Question: I've got some automatic emails that are sent out upon signup completion for my site.
Until recently, they worked fine. Now <URL>
However, Google's new rewriting of my image links are completely breaking them, giving a 500 error and a broken link image.
Lets say my normal image url is:
'''
http://www.mysite.com/images/pic1.jpg
'''
Google is rewriting this to:
'''
https://ci5.googleusercontent.com/proxy/vI79kajdUGm6Wk-fjyicDLjZbCB1w9NfkoZ-zQFOB2OpJ1ILmSvfvHmE56r72us5mIuIXCFiO3V8rgkZOjfhghTH0R07BbcQy5g=s0-d-e1-ft#http://www.mysite.com/images/pic1.jpg
'''
However, there is nothing at that URL.

So, either there is something wrong with the links that are being created by Google or the images are just not being uploaded to the googleusercontent server, but I have no idea how to solve the issue.
Im using PHP, the <URL> and a Ubuntu server on Amazon EC2, but Im not sure that is related to the issue.
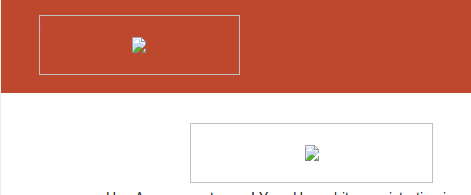
Answer: This is something related to CACHING concept. suppose, you have recently deployed your PHP code on your server but you forgot to upload images. you tested once with your email logic. your system generated an HTML email. When this email will hit the Gmail server GoogleImageProxy will try to fetch and store the images from your site on its own proxy server. while fetching the images, GoogleImageProxy found some 404 statuses against your missing images and 403 against some protected images. GoogleImagesProxy has stored these statuses into its own proxy server.
Now tried to open your email, and you noticed some 404 statuses against your images. This is something understandable. You immediately realized that you forgot to upload some images, so you uploaded them to your server. and also you have fixed some permissions against protected images.
You are all done now. Now you try to run your PHP-email script once again. As a result, you receive another email in your Gmail or Hotmail inbox. you had fixed all the issues with your images. Now the images must be displayed in your email content. but you are still unable to see the images.
Ah, possibly you forgot to clear your browser's cache. Clear your browser's cache and load the Gmail or Hotmail page once again. But the result will be still the same. Try to apply dozens of fixes/patches and try to run your PHP-email script a thousand times. But the result will be still the same. No improvement.
What the hell is going on? Let me explain it to you. Go to your access log and try to find requests from GoogleImageProxy. You'll be surprised to see that there will be only 2 or 3 three requests from GoogleImageProxy depending on the number of different images used in your email. GoogleImageProxy never tried to fetch images Even after you have fixed the issues with your images by uploading missing images and setting permissions for protected images. Why? Clearing your browser's cache has no impact. GoogleImageProxy will never fetch the fresh images even for your newer email because the images are now cached into GoogleImageProxy along with their last status code and not cached in your own browser.
GoogleImageProxy has set its own expiry date for the images. I think one month. so now the fresh copy of images will be fetched after the expiry date. I mean after one month. You can not force GoogleImageProxy to fetch the images. But it is important for you to display images in your email. What can be the solution?
Following is the only way to force GoogleImageProxy to fetch your images
- - '?t=34343'- - - 'Content-Type: image/jpeg'- -
Try to repeat the whole process for every run of PHP-email script. because every time GoogleImageProxy will cache your images and you'll have to repeat the same process for every new try.
Hopefully this will fix the issue for most of the people.